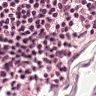
Metastatic tissue present: no